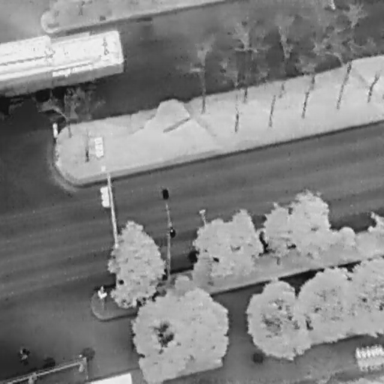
There is an OtherVehicle in the infrared image.